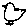
Label: bird